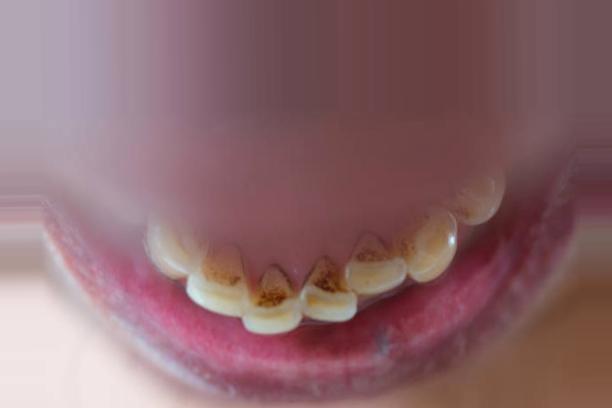
Condition: Tooth Discoloration